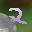
Label: 2